Question: I'm using a radgrid in my solution. I use this radgrid for dragging and dropping of data, but nothing needs to be selected. So when a user clicks a row, the row shouldn't change his lay-out to a selected row. But when i disable selecting, drag and drop won't work anymore. It's not that kind of a problem, but it must be at least invisible for the user because some users can get confused.
Is there a way to ether disable selection but keep dragging and dropping or overide/delete the css of a selected row?
Thank you in advance!
Kind regards,
Wesley

'''
<telerik:RadGrid ID="rgData" runat="server" AutoGenerateColumns="False" AllowMultiRowSelection="false" CellSpacing="0" GridLines="None" onrowdrop="rgData_RowDrop">
<ClientSettings AllowRowsDragDrop="True" EnablePostBackOnRowClick="true">
<Selecting AllowRowSelect="true" EnableDragToSelectRows="true" />
</ClientSettings>
</telerik:RadGrid>
'''
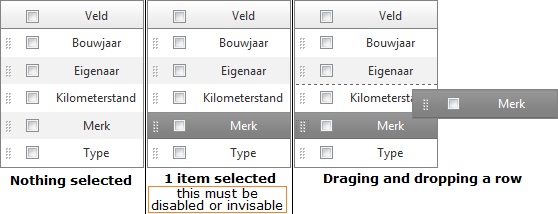
Answer: You have two options you can do that will solve your problem. You're right in thinking you should change the CSS Rather than attempt to disable the selection.
Method 1 (if you're not using skins) is to use the itemStyle and SelectedItemStyle elements which have all the properties you need to set.
'''
<telerik:RadGrid ID="rgData" runat="server" AutoGenerateColumns="False" AllowMultiRowSelection="false" CellSpacing="0" GridLines="None" onrowdrop="rgData_RowDrop">
<SelectedItemStyle BackColor="AliceBlue" />
<ItemStyle BackColor="AliceBlue" />
<ClientSettings AllowRowsDragDrop="True" EnablePostBackOnRowClick="true">
<Selecting AllowRowSelect="true" EnableDragToSelectRows="true" />
</ClientSettings>
</telerik:RadGrid>
'''
Or if you are using skins, on the radGrid set 'EnableEmbeddedSkins="false"' and copy the skins directory into your project, and modify the following styles for the skin you're using:
The file should be something like: RadControls/Grid/Skins/[SkinName]/Styles.css file.
'''
.RadGrid_[SkinName] .rgSelectedRow
{
background: #e5e5e5 !important;
height: 22px;
border: solid 1px #e5e5e5;
border-top: solid 1px #e9e9e9;
border-bottom: solid 1px white;
padding-left: 4px;
}
'''